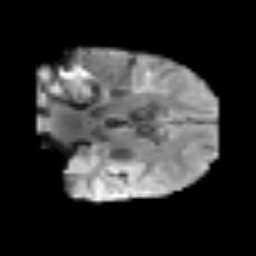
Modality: T2w
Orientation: coronal
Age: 58
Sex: male
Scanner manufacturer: siemens
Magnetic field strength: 3 T
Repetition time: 3.2 s
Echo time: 0.081 s